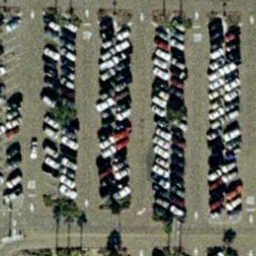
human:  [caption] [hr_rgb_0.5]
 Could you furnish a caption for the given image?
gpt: Lots of cars parked in lines in the parking lot .

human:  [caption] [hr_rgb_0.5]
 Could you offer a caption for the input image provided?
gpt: It is a parking lot with many cars parked scatteredly and some parking spots are free .

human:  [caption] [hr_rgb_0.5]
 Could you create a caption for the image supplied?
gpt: Many cars parked neatly with some empty parking spaces in the parking lot .

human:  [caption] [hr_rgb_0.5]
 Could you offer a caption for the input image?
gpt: Lots of cars parked neatly in the parking lot .

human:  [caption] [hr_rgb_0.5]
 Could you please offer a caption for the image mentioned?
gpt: Many cars parked in lines with some free parking spots in the parking lot .